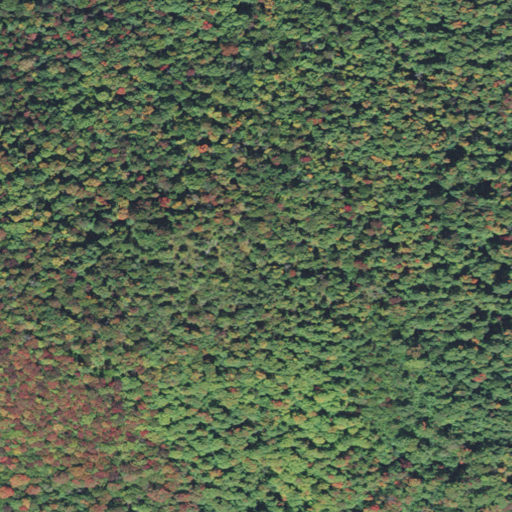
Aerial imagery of mountain in Vermont named Ayers Hill containing deciduous forest, mixed forest, and shrub